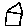
Label: house